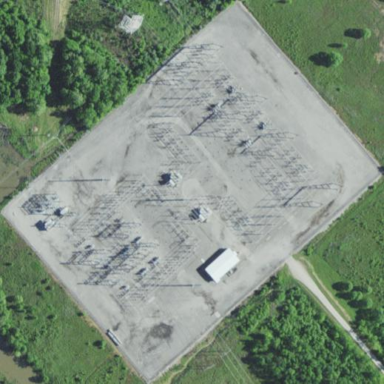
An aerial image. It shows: Power substation surrounded by fence.